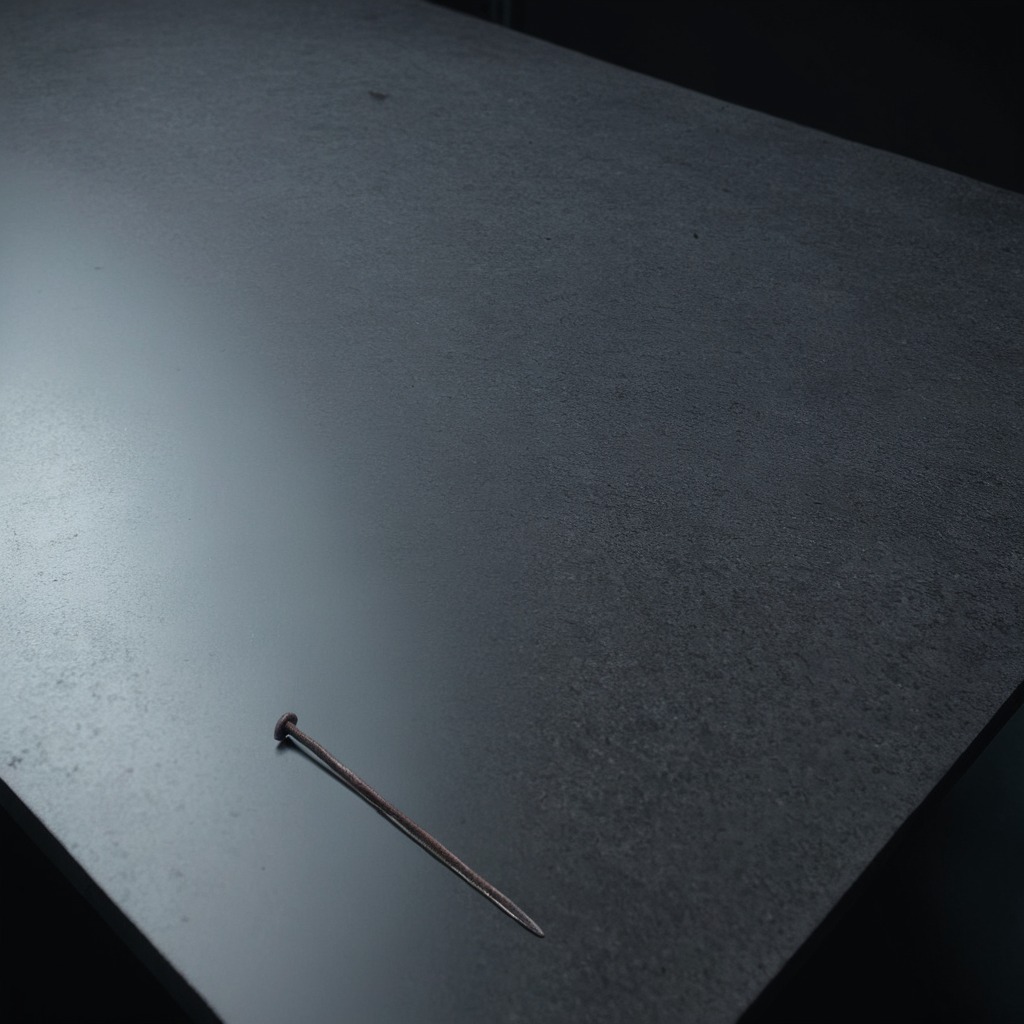
A nail is lying on the clean granite table inside a workshop at night.